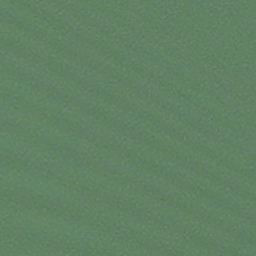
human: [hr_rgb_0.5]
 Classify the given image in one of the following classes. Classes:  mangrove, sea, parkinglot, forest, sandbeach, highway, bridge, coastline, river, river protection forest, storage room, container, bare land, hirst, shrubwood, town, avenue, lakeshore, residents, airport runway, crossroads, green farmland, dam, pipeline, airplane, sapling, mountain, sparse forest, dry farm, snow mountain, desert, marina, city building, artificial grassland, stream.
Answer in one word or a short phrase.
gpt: sea